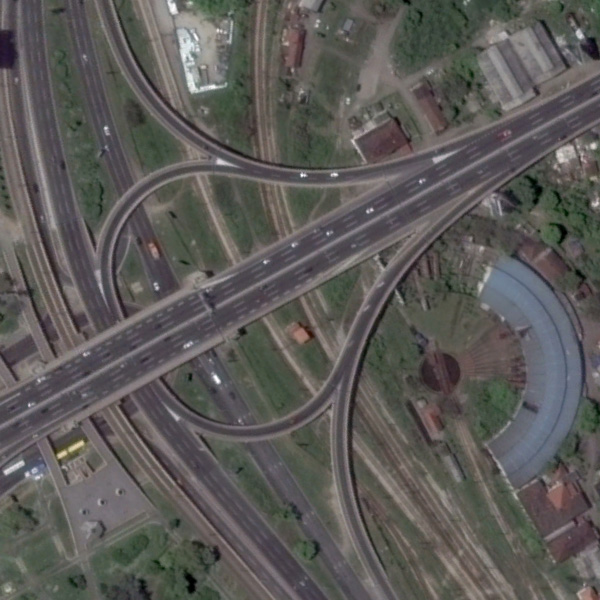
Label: Viaduct